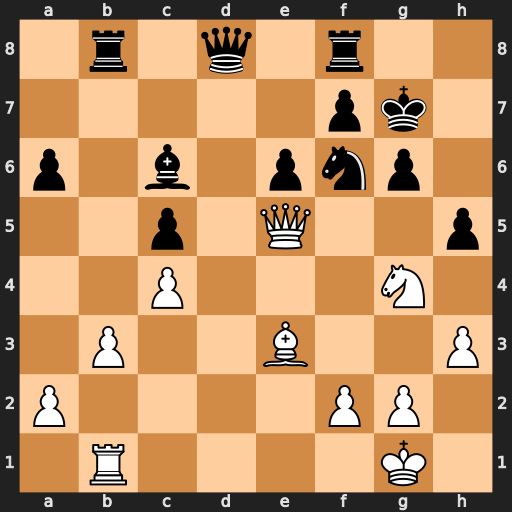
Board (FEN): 1r1q1r2/5pk1/p1b1pnp1/2p1Q2p/2P3N1/1P2B2P/P4PP1/1R4K1
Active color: w
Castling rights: -
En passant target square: -
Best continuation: Nxf6 Qxf6 Bh6+ Kxh6 Qxf6